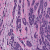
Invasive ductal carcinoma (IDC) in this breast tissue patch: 1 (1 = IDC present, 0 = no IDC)